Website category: university
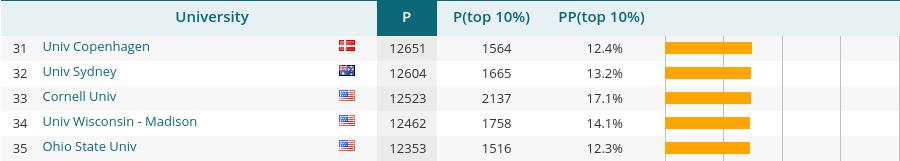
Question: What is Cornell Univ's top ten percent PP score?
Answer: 17.1%

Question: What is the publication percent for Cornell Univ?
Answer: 17.1%

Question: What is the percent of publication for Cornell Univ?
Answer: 17.1%

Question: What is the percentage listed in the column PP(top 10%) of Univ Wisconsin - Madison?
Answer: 14.1%

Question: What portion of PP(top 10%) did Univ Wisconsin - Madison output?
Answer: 14.1%

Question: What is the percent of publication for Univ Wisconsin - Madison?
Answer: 14.1%

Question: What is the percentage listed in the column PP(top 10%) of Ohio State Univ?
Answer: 12.3%

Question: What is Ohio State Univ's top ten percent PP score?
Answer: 12.3%

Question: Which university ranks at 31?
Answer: Univ Copenhagen

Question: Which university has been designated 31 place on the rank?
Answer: Univ Copenhagen

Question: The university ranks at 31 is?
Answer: Univ Copenhagen

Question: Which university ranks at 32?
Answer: Univ Sydney

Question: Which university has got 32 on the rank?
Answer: Univ Sydney

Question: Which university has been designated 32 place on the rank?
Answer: Univ Sydney

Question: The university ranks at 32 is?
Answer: Univ Sydney

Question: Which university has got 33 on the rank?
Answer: Cornell Univ

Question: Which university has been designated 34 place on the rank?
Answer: Univ Wisconsin - Madison

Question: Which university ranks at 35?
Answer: Ohio State Univ

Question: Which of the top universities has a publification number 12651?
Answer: Univ Copenhagen

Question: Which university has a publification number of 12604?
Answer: Univ Sydney

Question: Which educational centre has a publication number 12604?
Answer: Univ Sydney

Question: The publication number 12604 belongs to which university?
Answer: Univ Sydney

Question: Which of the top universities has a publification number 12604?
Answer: Univ Sydney

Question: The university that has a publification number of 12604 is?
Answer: Univ Sydney

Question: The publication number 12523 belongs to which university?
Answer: Cornell Univ

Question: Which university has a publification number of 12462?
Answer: Univ Wisconsin - Madison

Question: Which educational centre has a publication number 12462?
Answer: Univ Wisconsin - Madison

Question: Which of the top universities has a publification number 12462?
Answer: Univ Wisconsin - Madison

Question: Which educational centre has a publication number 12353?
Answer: Ohio State Univ

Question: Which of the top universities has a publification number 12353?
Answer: Ohio State Univ

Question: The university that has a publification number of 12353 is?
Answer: Ohio State Univ

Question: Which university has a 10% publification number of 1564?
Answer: Univ Copenhagen

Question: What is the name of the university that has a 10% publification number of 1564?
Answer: Univ Copenhagen

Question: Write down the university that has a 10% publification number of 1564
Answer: Univ Copenhagen

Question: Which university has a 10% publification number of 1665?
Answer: Univ Sydney

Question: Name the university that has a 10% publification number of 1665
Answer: Univ Sydney

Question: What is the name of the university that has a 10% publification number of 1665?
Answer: Univ Sydney

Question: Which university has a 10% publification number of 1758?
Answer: Univ Wisconsin - Madison

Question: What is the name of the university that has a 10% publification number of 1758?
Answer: Univ Wisconsin - Madison

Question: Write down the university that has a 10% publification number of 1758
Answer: Univ Wisconsin - Madison

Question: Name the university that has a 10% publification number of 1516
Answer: Ohio State Univ

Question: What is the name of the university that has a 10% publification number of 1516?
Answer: Ohio State Univ

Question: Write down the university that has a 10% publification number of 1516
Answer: Ohio State Univ